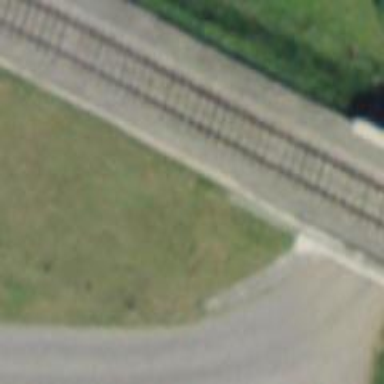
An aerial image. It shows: Railway bridge with electrified tracks and single contact line.